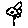
Label: flower